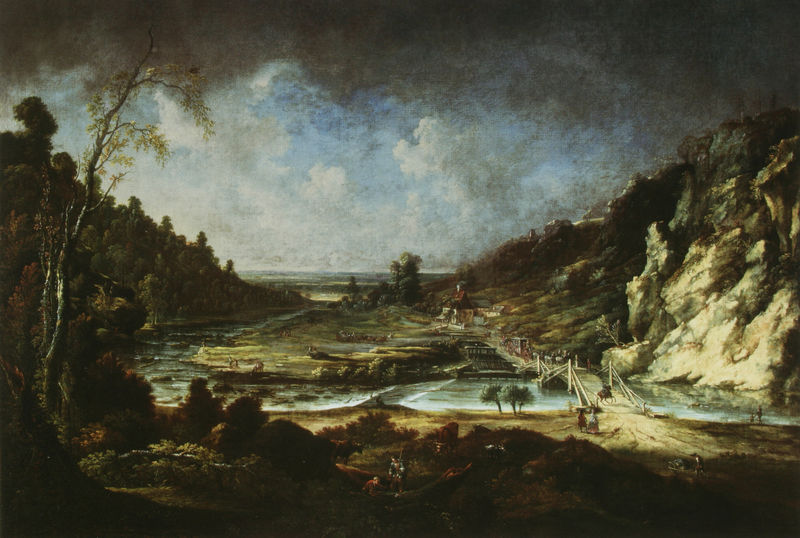
Titel: Der Plauensche Grund mit Forsthaus und Weißeritzbrücke
Künstler: Johann Alexander Thiele
Standort: Dresden
Institution: Gemäldegalerie Alte Meister
Schlagwörter: baum, berg, blau, blätter, dunkel, felsen, feuer, gemälde, gewitter, himmel, laub, meer, schatten, wasser, weiß, wolken, bäume, fluss, frauen, grün, landschaft, menschen, sand, see, stadt, ufer, äste, ausschnitt, braun, frau, grau, hell, hintergrund, holz, licht, männer, nacht, schwarz, strasse, dach, gebäude, haus, hund, weg, wiese, wolke, malerei, barock, steine, öl, bach, birke, ebene, feld, flusslauf, horizont, häuser, hügel, kühe, natur, zweige, brücke, büsche, flach, gebüsch, gehen, gewässer, hütte, kirche, pfad, rauch, sträucher, boden, paar, personen, pflanzen, tal, wald, wasserfall, anhöhe, bauern, boot, kamin, pferd, pferde, reiter, schornstein, bewölkt, küste, wellen, düster, italien, ort, vedute, abhang, spuren, berge, fels, gebirge, hang, dorf, rast, kutsche, platz, arbeiter, figuren, schubkarre, wagen, böschung, fliessen, romantik, stromschnellen, strömung, wehr, ölgemälde, flut, häuschen, naturgewalt, steg, sturm, unwetter, wetter, finster, geländer, stimmung, bauer, regen, gestade, wasserlauf, bewölkung, feldarbeiter, flusslandschaft, bedrohlich, niederländisch, landschaftsbild, dramatisch, konstruktion, kapelle, wolkne, baumstumpf, klamm, staffagefiguren, gewitterstimmung, römisch, schwelle, repoussoir, halbinsel, brückenkonstruktion, holzbrücke, brückengeländer, szenenlicht, unheil, asschnitt, felsberg, flusszulauf, lauf ins meer, meereszulauf, schubkare, schuppkarre, scornstein, zivilisation, kuhe, baueer, ghimmel, blar, konstruktino, übermacht der natur über den menschen, übermacht der natur, rom-reisender, bergek